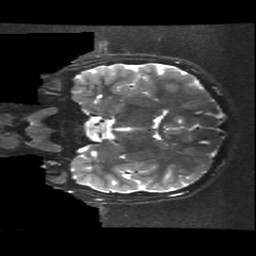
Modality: T2w
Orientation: coronal
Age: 10
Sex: female
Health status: ill
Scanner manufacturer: ge
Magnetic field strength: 3 T
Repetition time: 7.5 s
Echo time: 0.1015 s